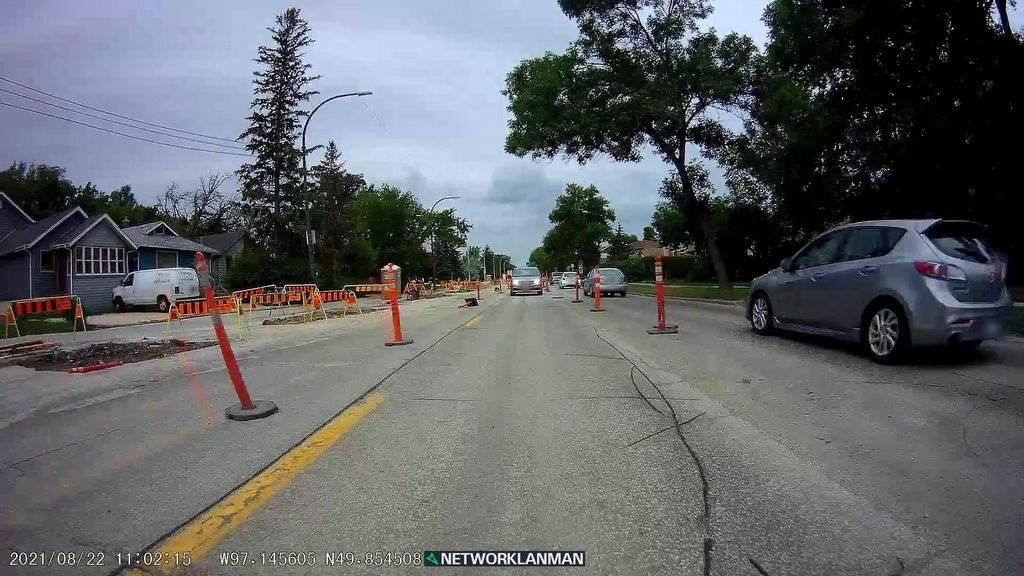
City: winnipeg